Interaction volume radius: 10 \u00c5
Interaction volume height: 30 \u00c5
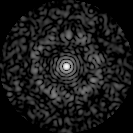
Disorder parameter: 0.8223